Question: How to display a modal popup that look like from a UITableViewCell (look like option ), which displaying a custom controller?
I'm trying to achieve something like contact app does ( see below ) :

Below is my current implementation, which only displaying common modal :
'''
TSCAliasViewController *V2 = [[TSCAliasViewController alloc] initWithNibName:nil bundle:nil];
V2.modalPresentationStyle = UIModalPresentationFormSheet;
V2.modalTransitionStyle = UIModalTransitionStyleCrossDissolve;
[self presentModalViewController:V2 animated:YES];
V2.view.superview.frame = CGRectMake(0, 0, 400, 300);
V2.view.superview.center = self.formView.center;
'''
Any idea?
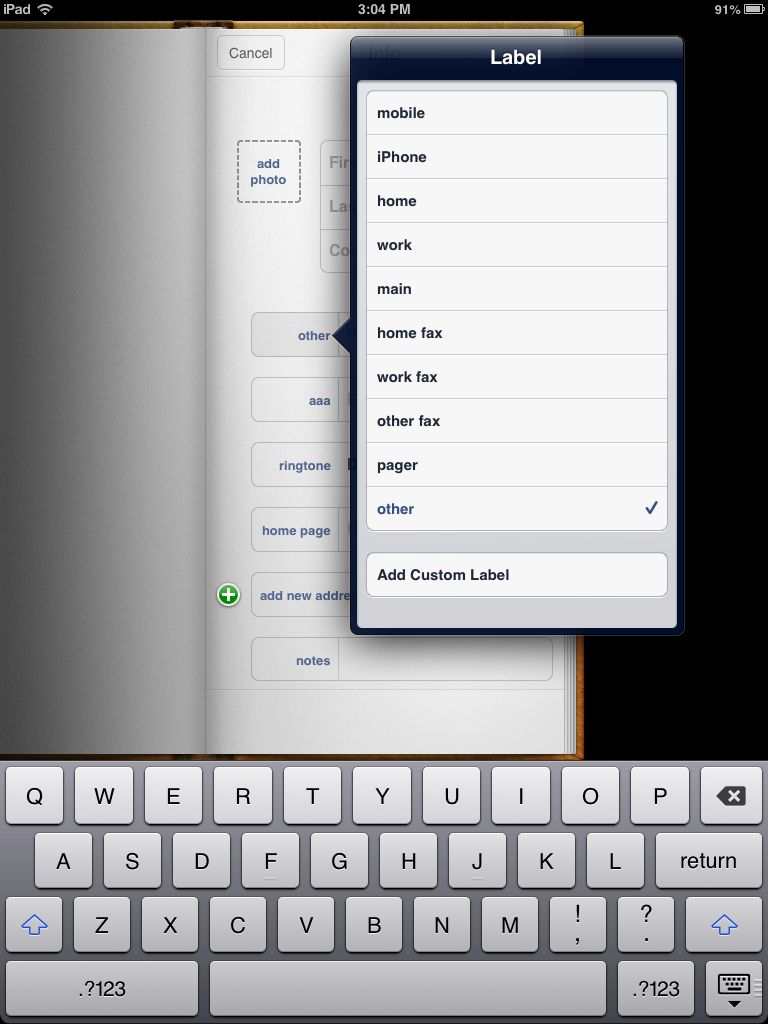
Answer: You need to use <URL>. Currently it works on iPad only!